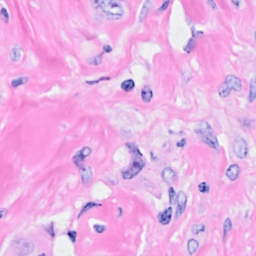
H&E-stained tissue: Breast